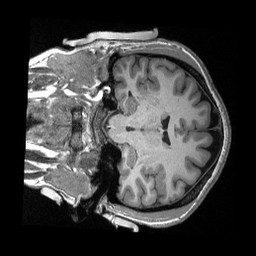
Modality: T1w
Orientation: coronal
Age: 31
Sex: female
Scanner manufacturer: siemens
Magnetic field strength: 3 T
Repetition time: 2.3 s
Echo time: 0.00308 s